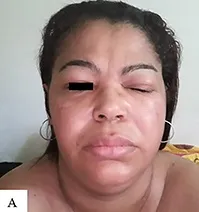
A, Asymmetrical facial angioedema. Angioedema was more prominent on the cheek and eyelid.
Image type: medical_photograph (oral_photograph)